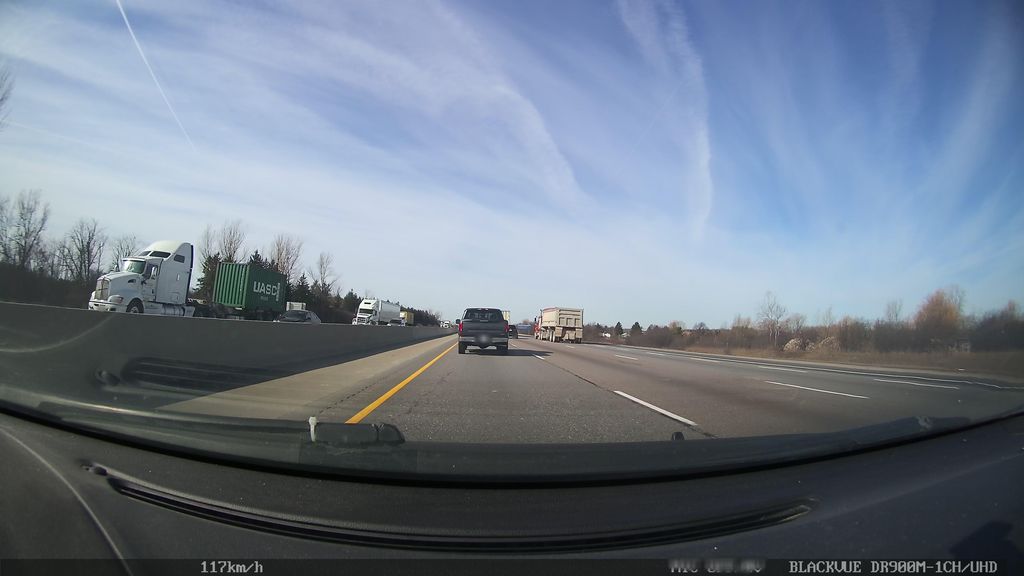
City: kitchener-waterloo